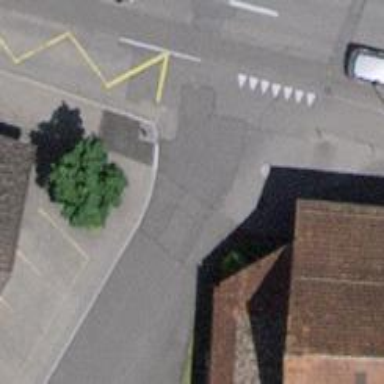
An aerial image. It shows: Bus stop with platform for public transport.